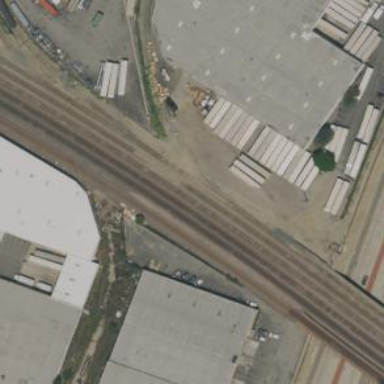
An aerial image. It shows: Railway siding with rails.